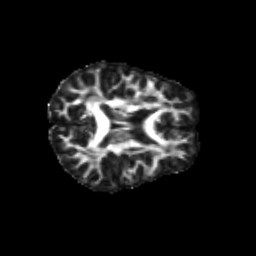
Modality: FA
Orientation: axial
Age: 13
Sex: male
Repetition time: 9.512 s
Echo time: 0.089 s